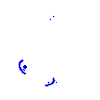
Particle: pion